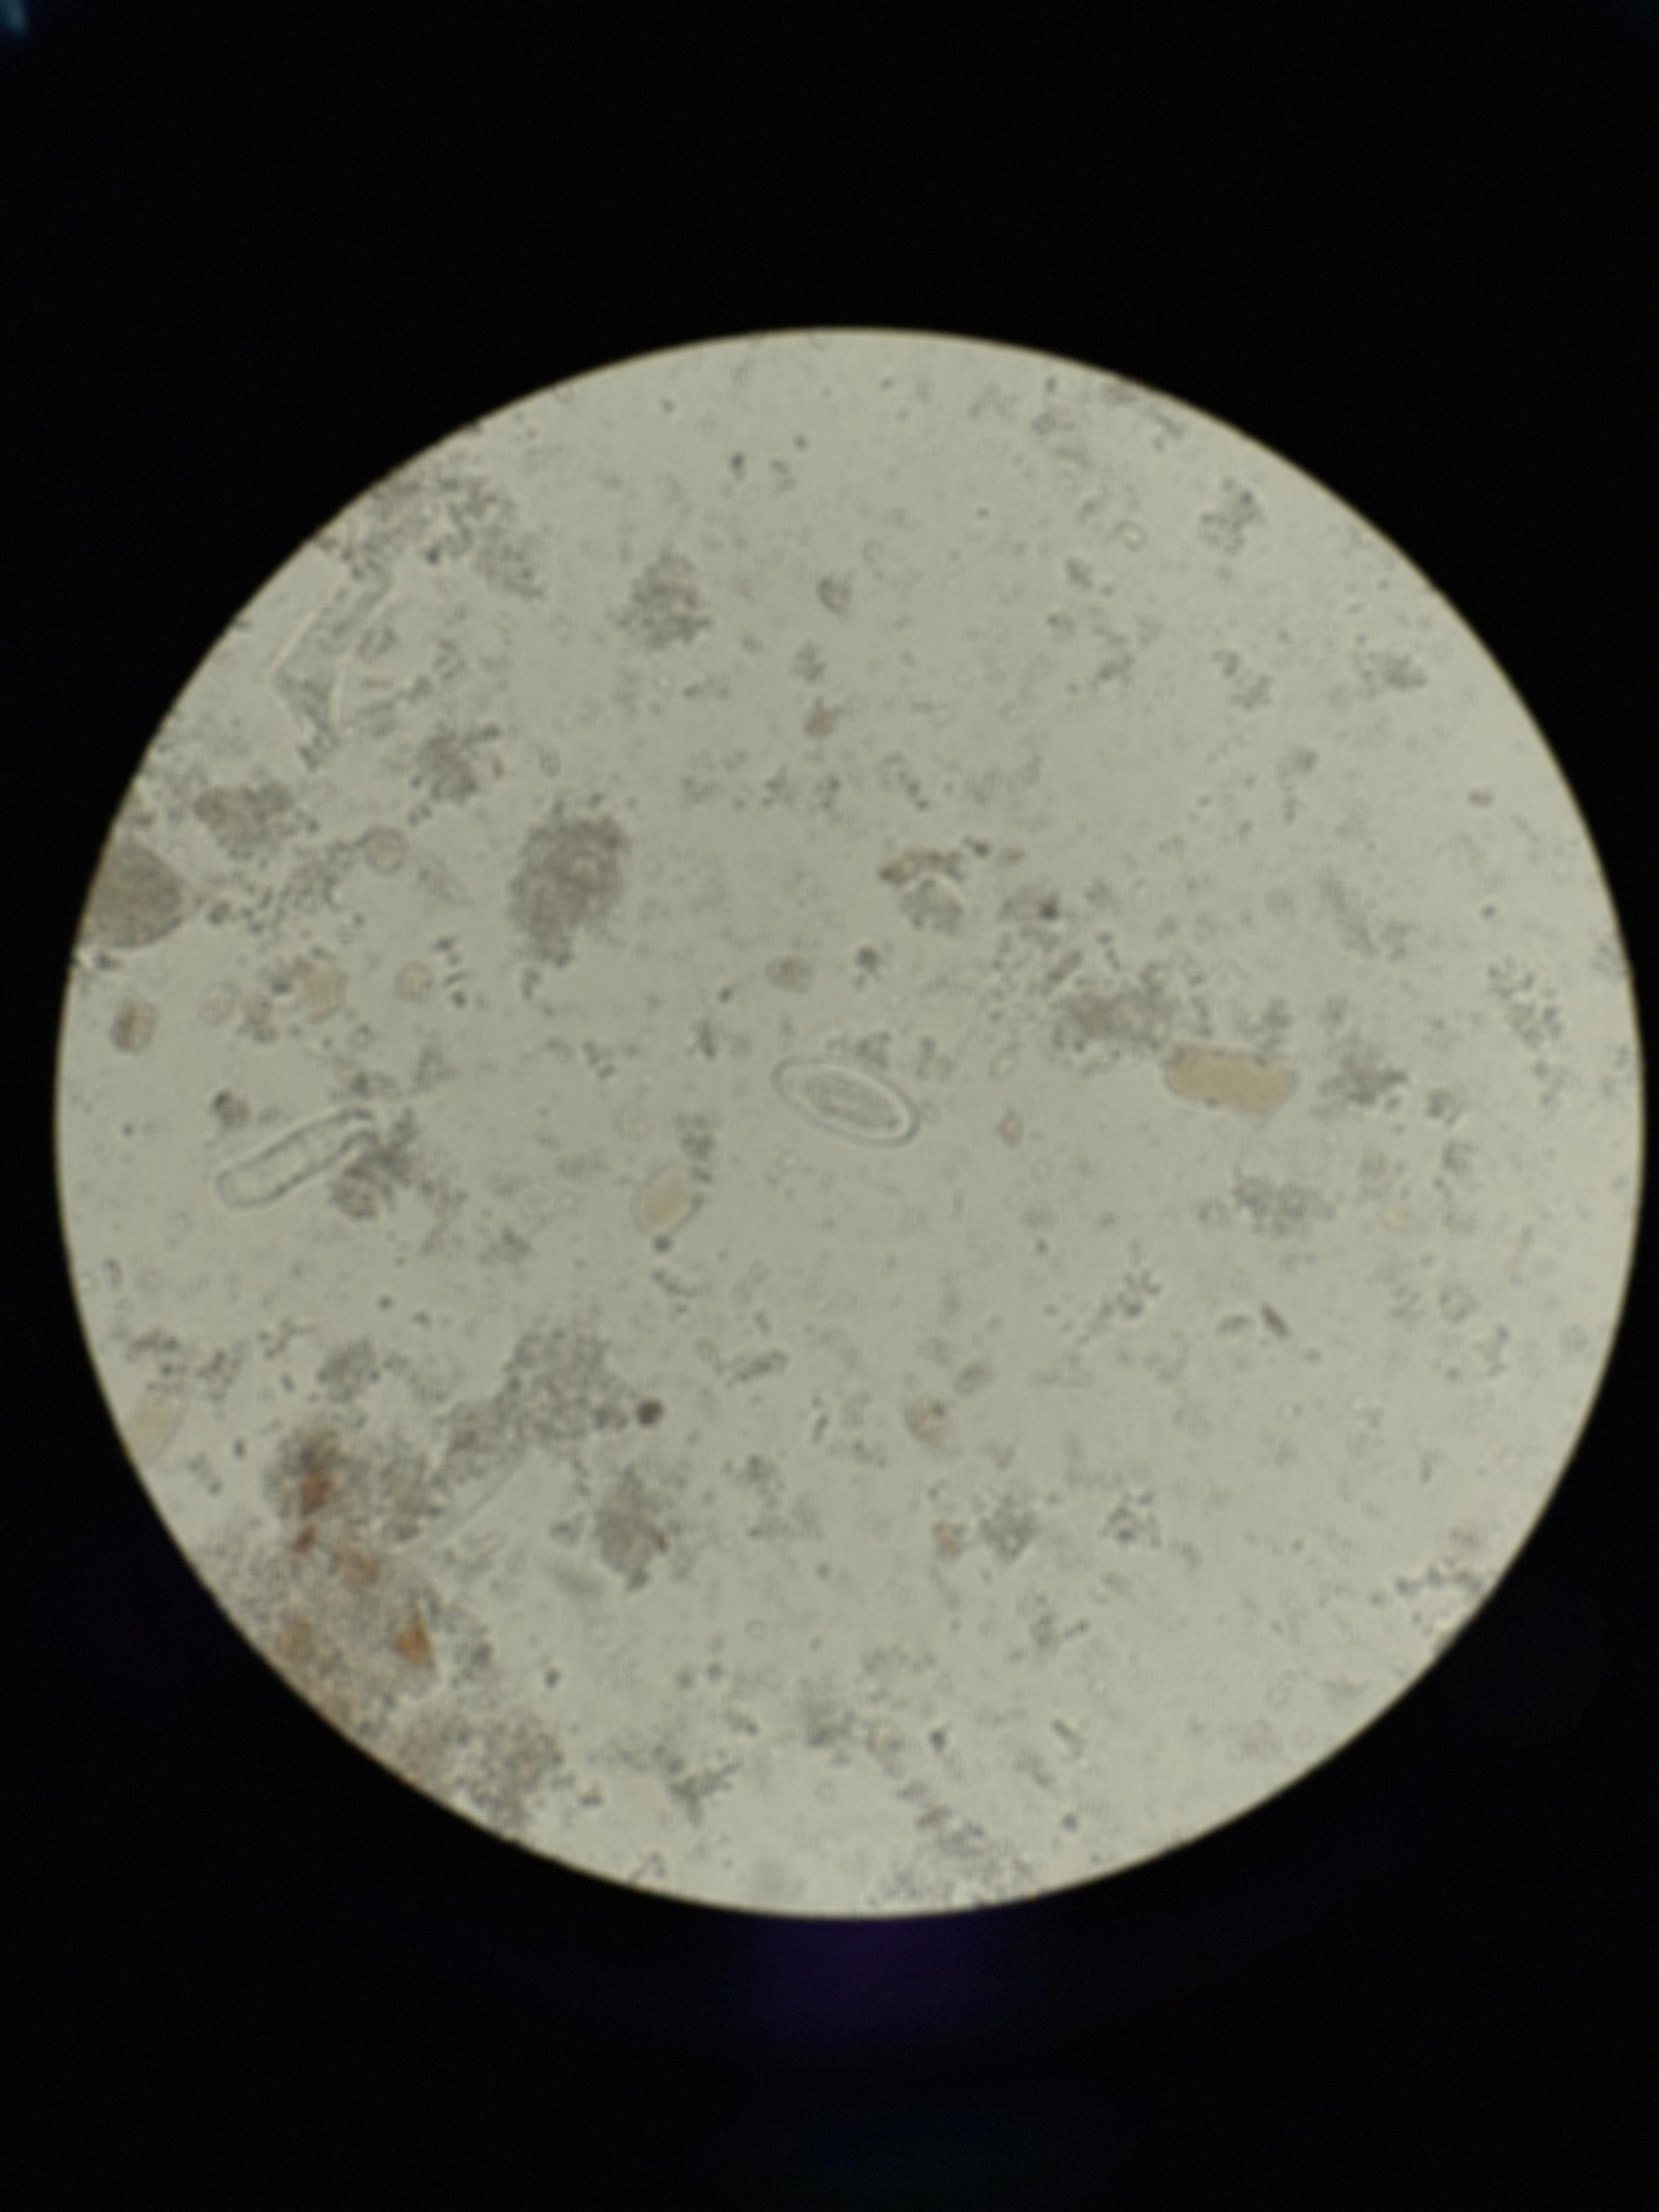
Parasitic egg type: Enterobius vermicularis